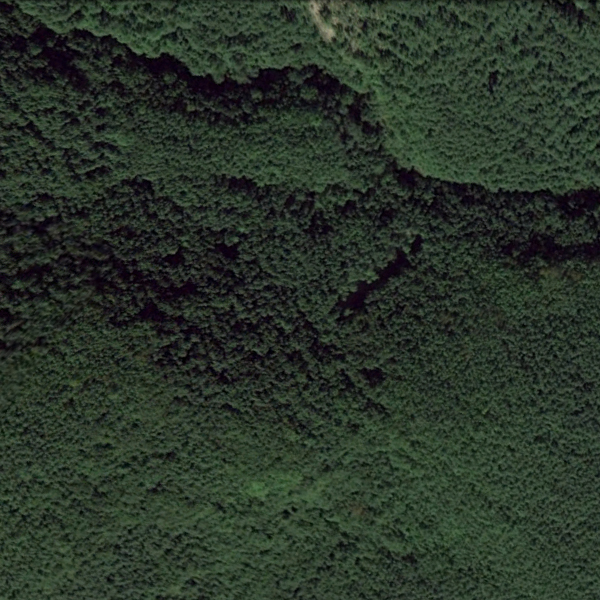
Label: Forest